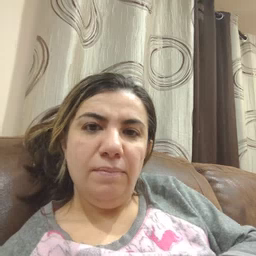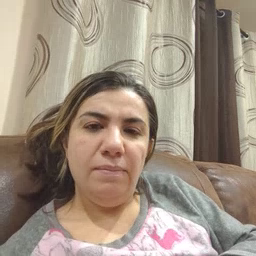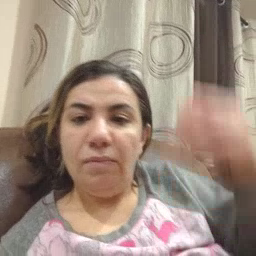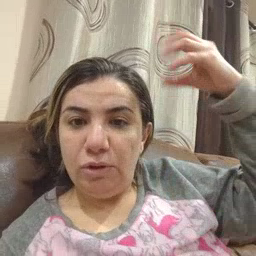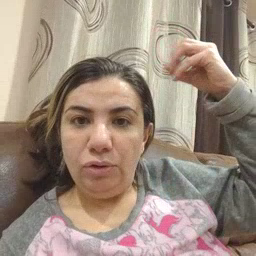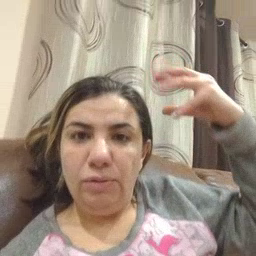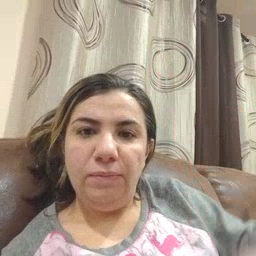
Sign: shower